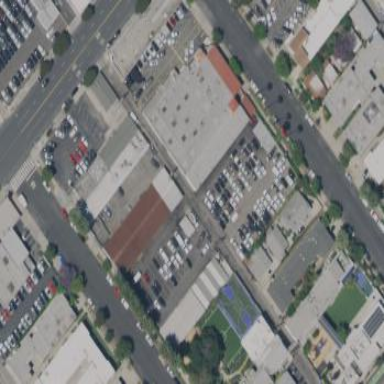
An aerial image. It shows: Commercial building.